Field crop: maize
Growth stage: 2
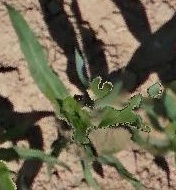
Species: maize